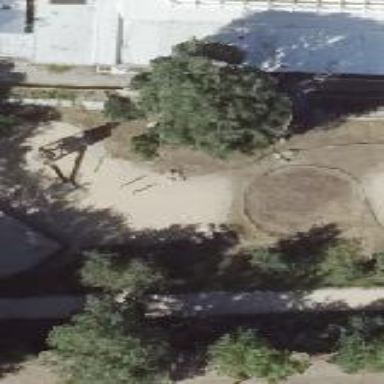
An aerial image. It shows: Sandpit playground with natural sand.